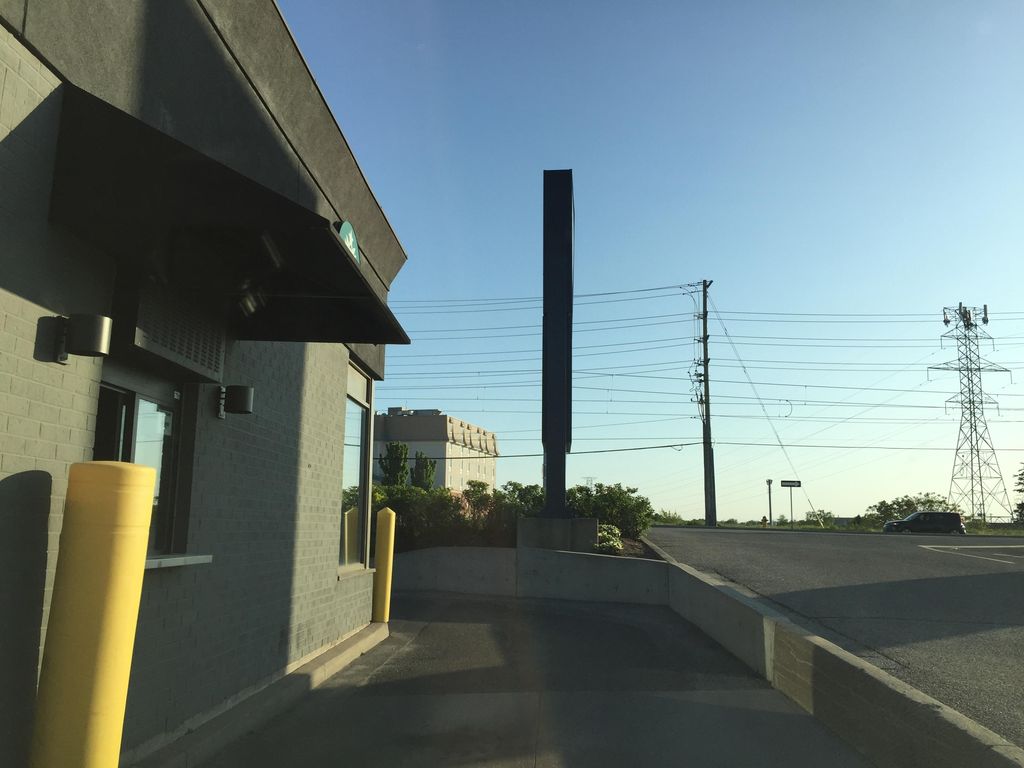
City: kitchener-waterloo